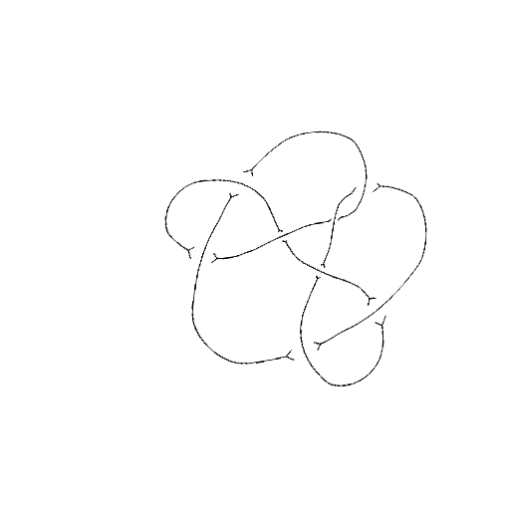
Crossing number: 8